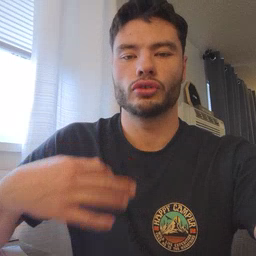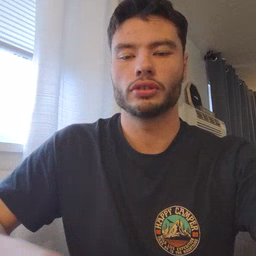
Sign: shirt